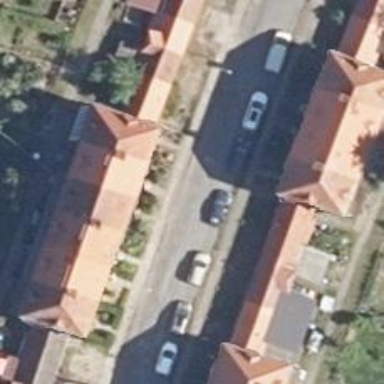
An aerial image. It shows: Residential building with hipped red roof.